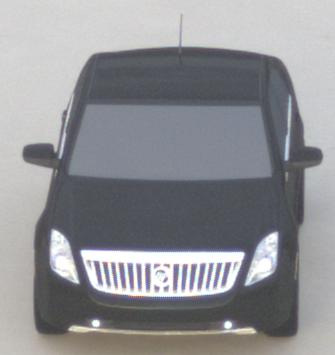
Make: Mercury
Model: Milan
Detailed model: -
Model produced from: 2009
Model produced until: 2010
Doors: 4
Color: black
Road condition: dry road
Daytime: sunrise or sunset
Contrast: low contrast